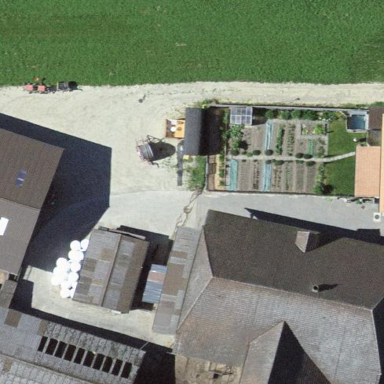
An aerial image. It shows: Barn.